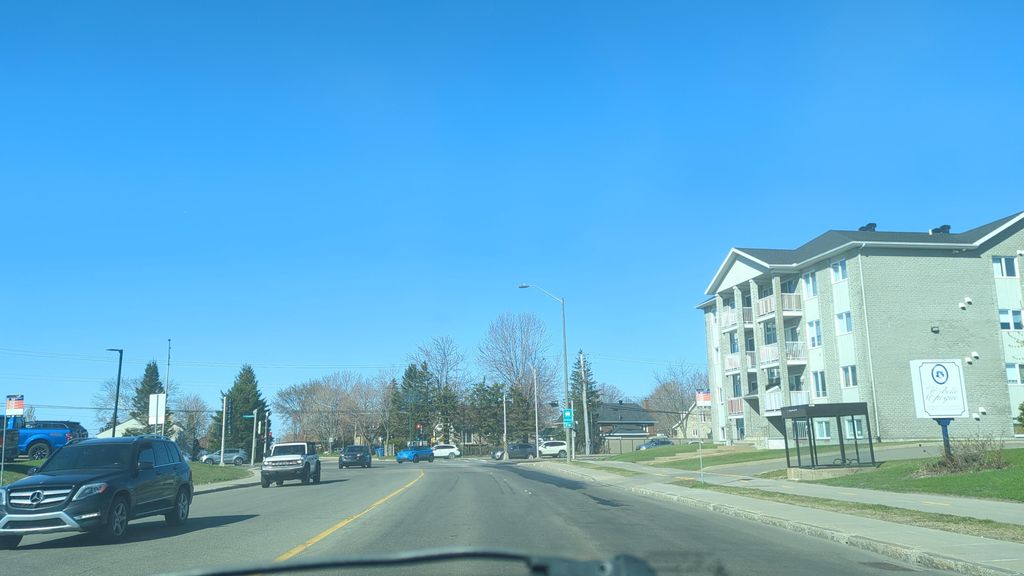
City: quebec_city